Question: I have a UICollectionView of UICollectionView, so each row has 1 cell with a UICollectionView inside.
I want that the selected row always move to the top of the my CollectionView, currently the selected row is centered inside the CollectionView.
Does someone know how to achieve this ?
I tried to play with a custom UICollectionViewFlowLayout but without success...
<URL>

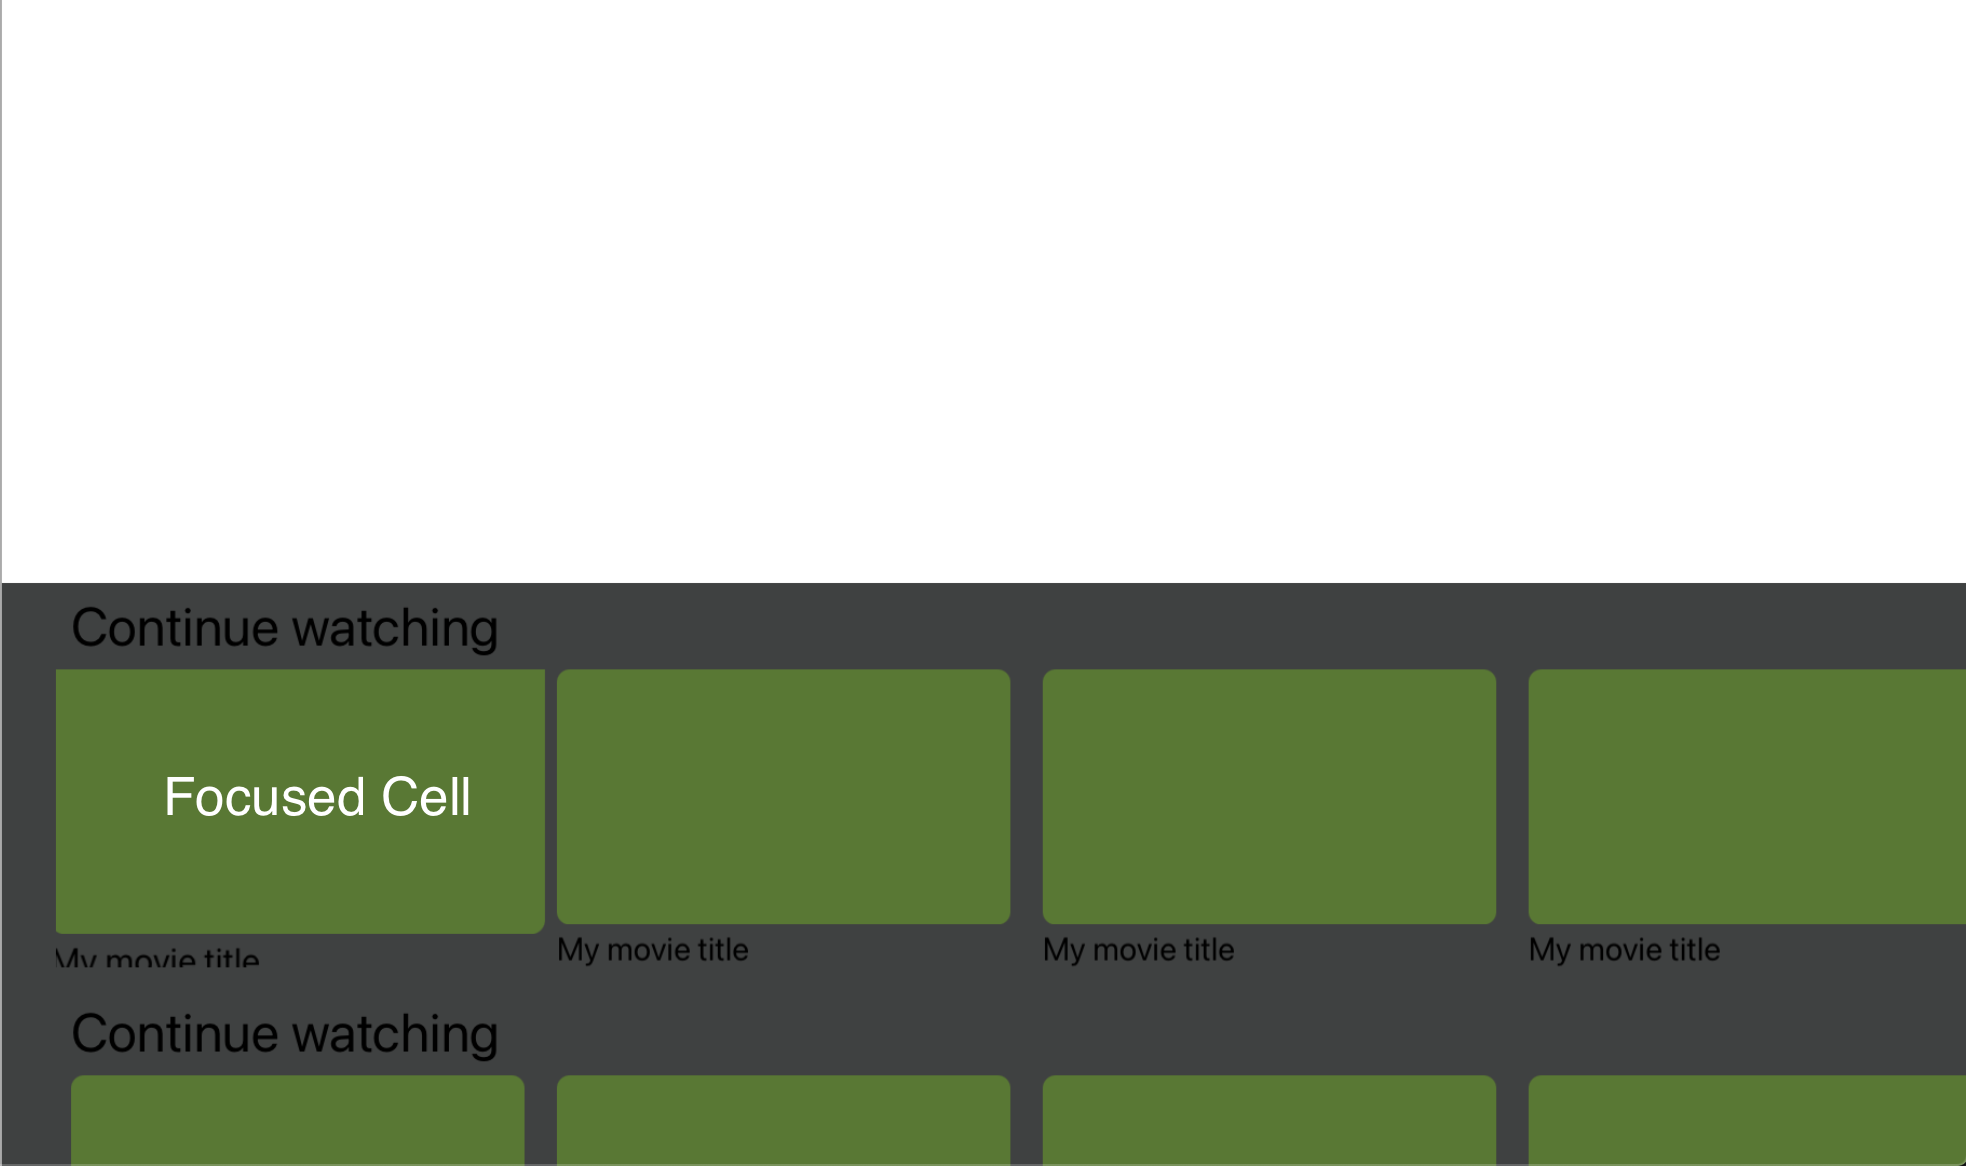
Answer: You can scroll to the selected item using This:
'''
func collectionView(_ collectionView: UICollectionView, didSelectItemAt indexPath: IndexPath) {
self.collectionView.scrollToItem(at: indexPath, at: .top, animated: true)
}
'''
The some of the last items will not goes to top because it won't have more space to move top so for fix that you have to calculate & set tableview bottom inset.